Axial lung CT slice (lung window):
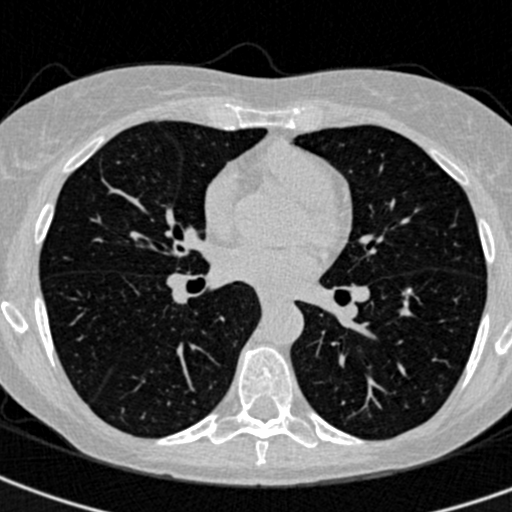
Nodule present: yes
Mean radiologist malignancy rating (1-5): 1